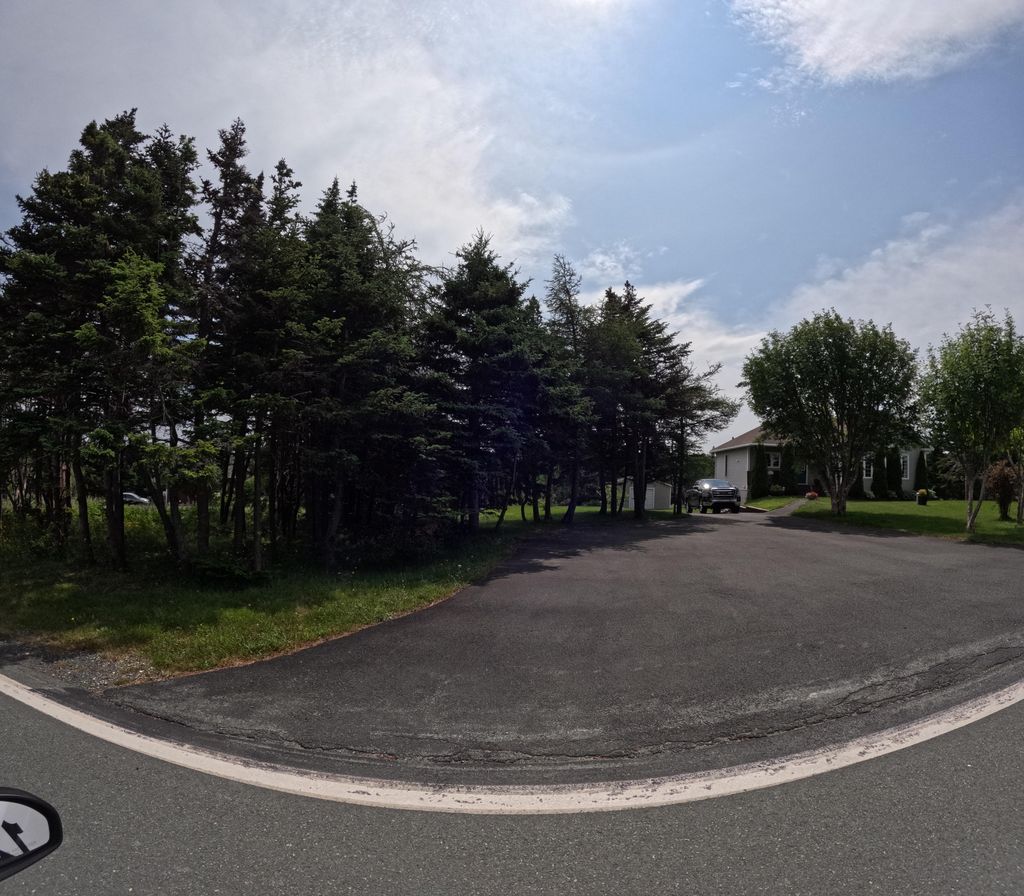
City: st_johns